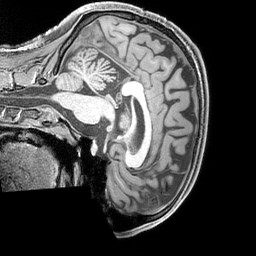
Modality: T1w
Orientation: sagittal
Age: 19
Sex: male
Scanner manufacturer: siemens
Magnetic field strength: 3 T
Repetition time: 2.3 s
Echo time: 0.00226 s